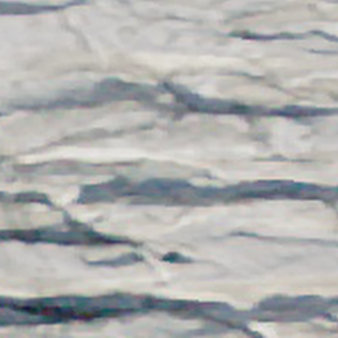
Label: other